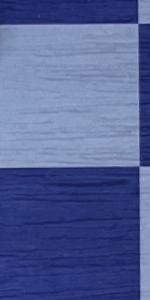
Label: Empty